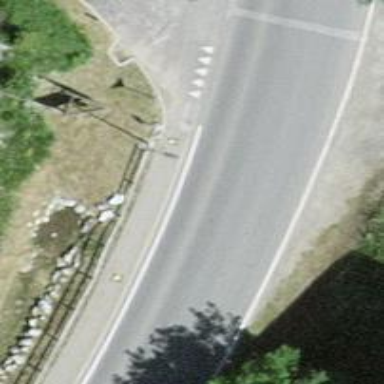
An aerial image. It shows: Bus stop with sheltered platform for public transport.